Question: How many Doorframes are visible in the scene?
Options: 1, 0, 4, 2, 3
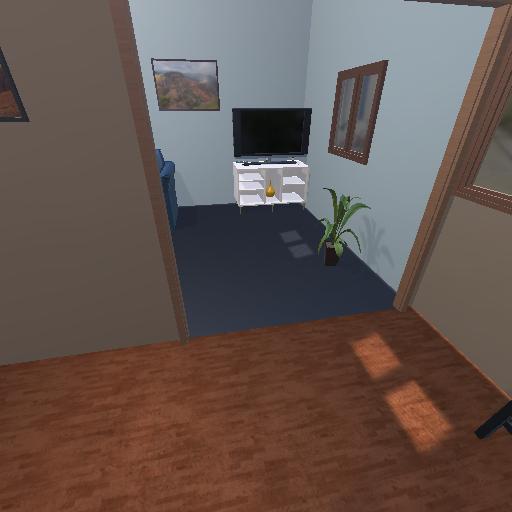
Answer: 1